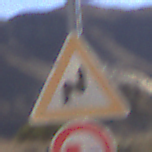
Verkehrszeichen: DoppelkurveRechts
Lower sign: UeberholverbotKraftfahrzeuge
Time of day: Midday
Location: Outdoor (Nature)
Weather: Clear
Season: NotSpecified
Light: Natural